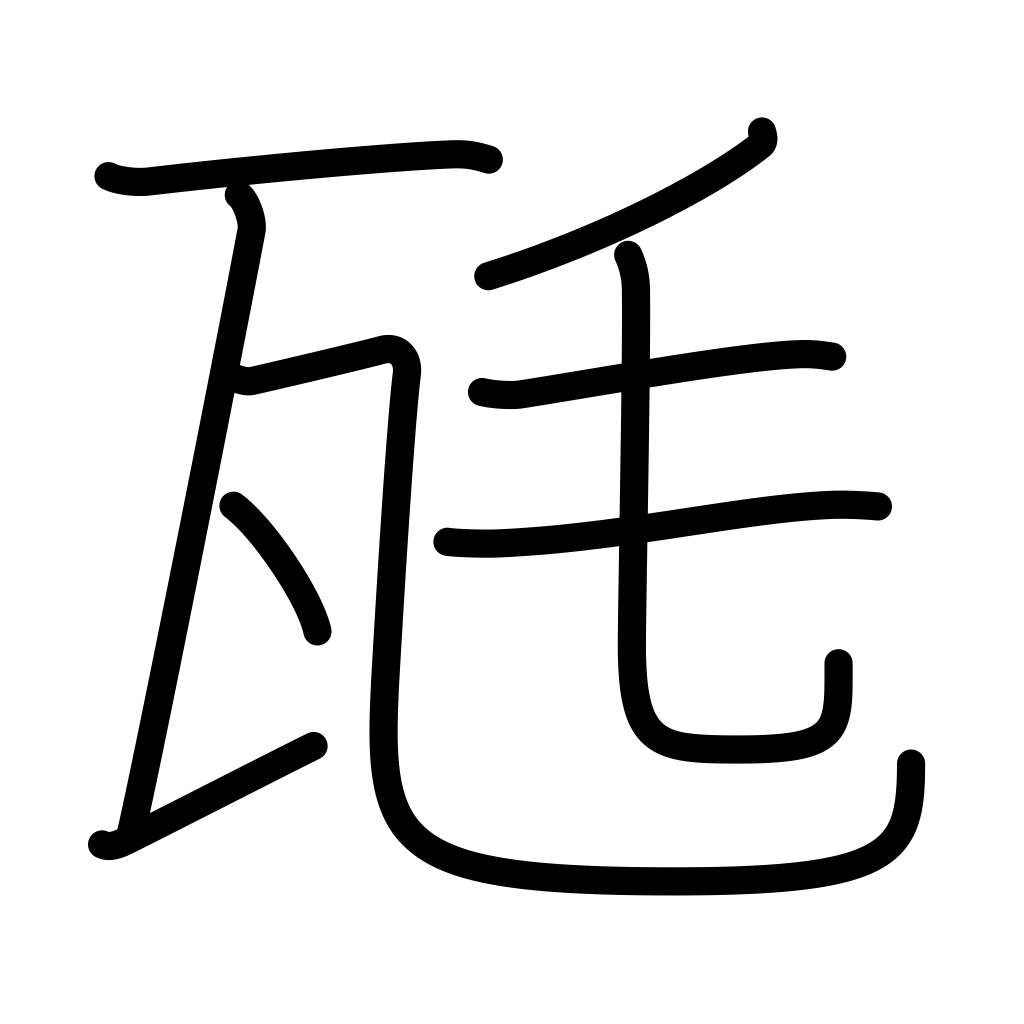
Meaning: milligram